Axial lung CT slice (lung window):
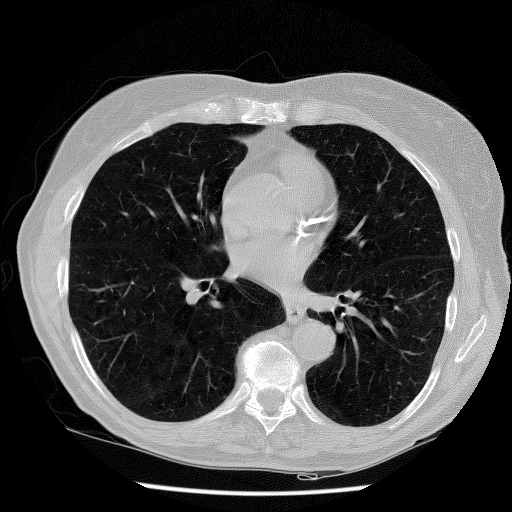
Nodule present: no